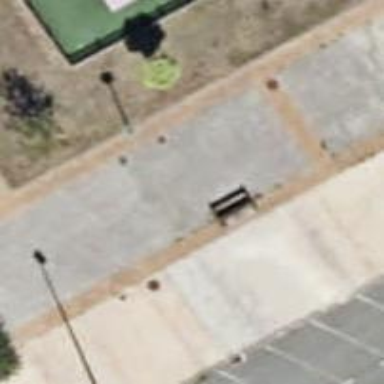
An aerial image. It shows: Bench.